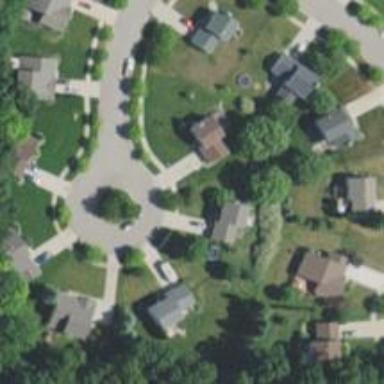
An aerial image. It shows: Driveway.